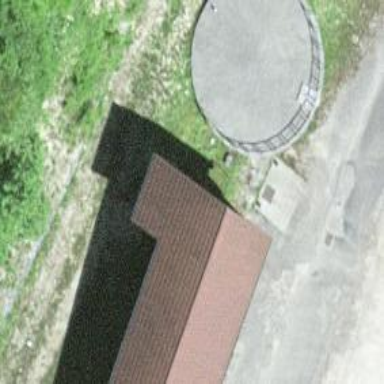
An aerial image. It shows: Storage tank building.